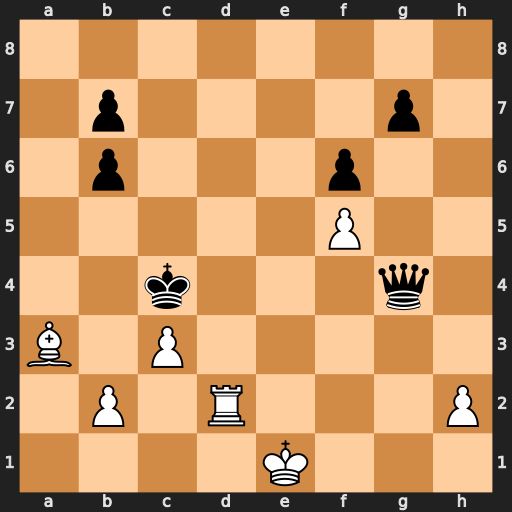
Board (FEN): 8/1p4p1/1p3p2/5P2/2k3q1/B1P5/1P1R3P/4K3
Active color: w
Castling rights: -
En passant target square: -
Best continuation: Rd4+ Qxd4 cxd4